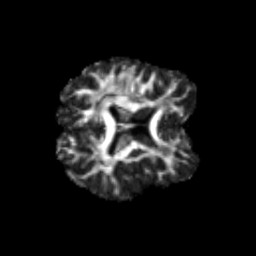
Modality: FA
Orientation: axial
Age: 21
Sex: male
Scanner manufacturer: siemens
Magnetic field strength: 3 T
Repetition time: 3.5 s
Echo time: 0.125 s